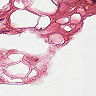
Metastatic tissue present: no